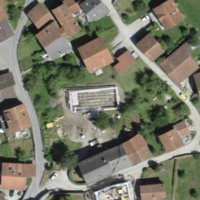
EUNIS habitat code: 55
Species observed at this site:
Corvus corone
Turdus merula
Lophophanes cristatus
Parus major
Erithacus rubecula
Pica pica
Certhia familiaris
Fringilla coelebs
Passer domesticus
Buteo buteo
Corvus corax
Periparus ater